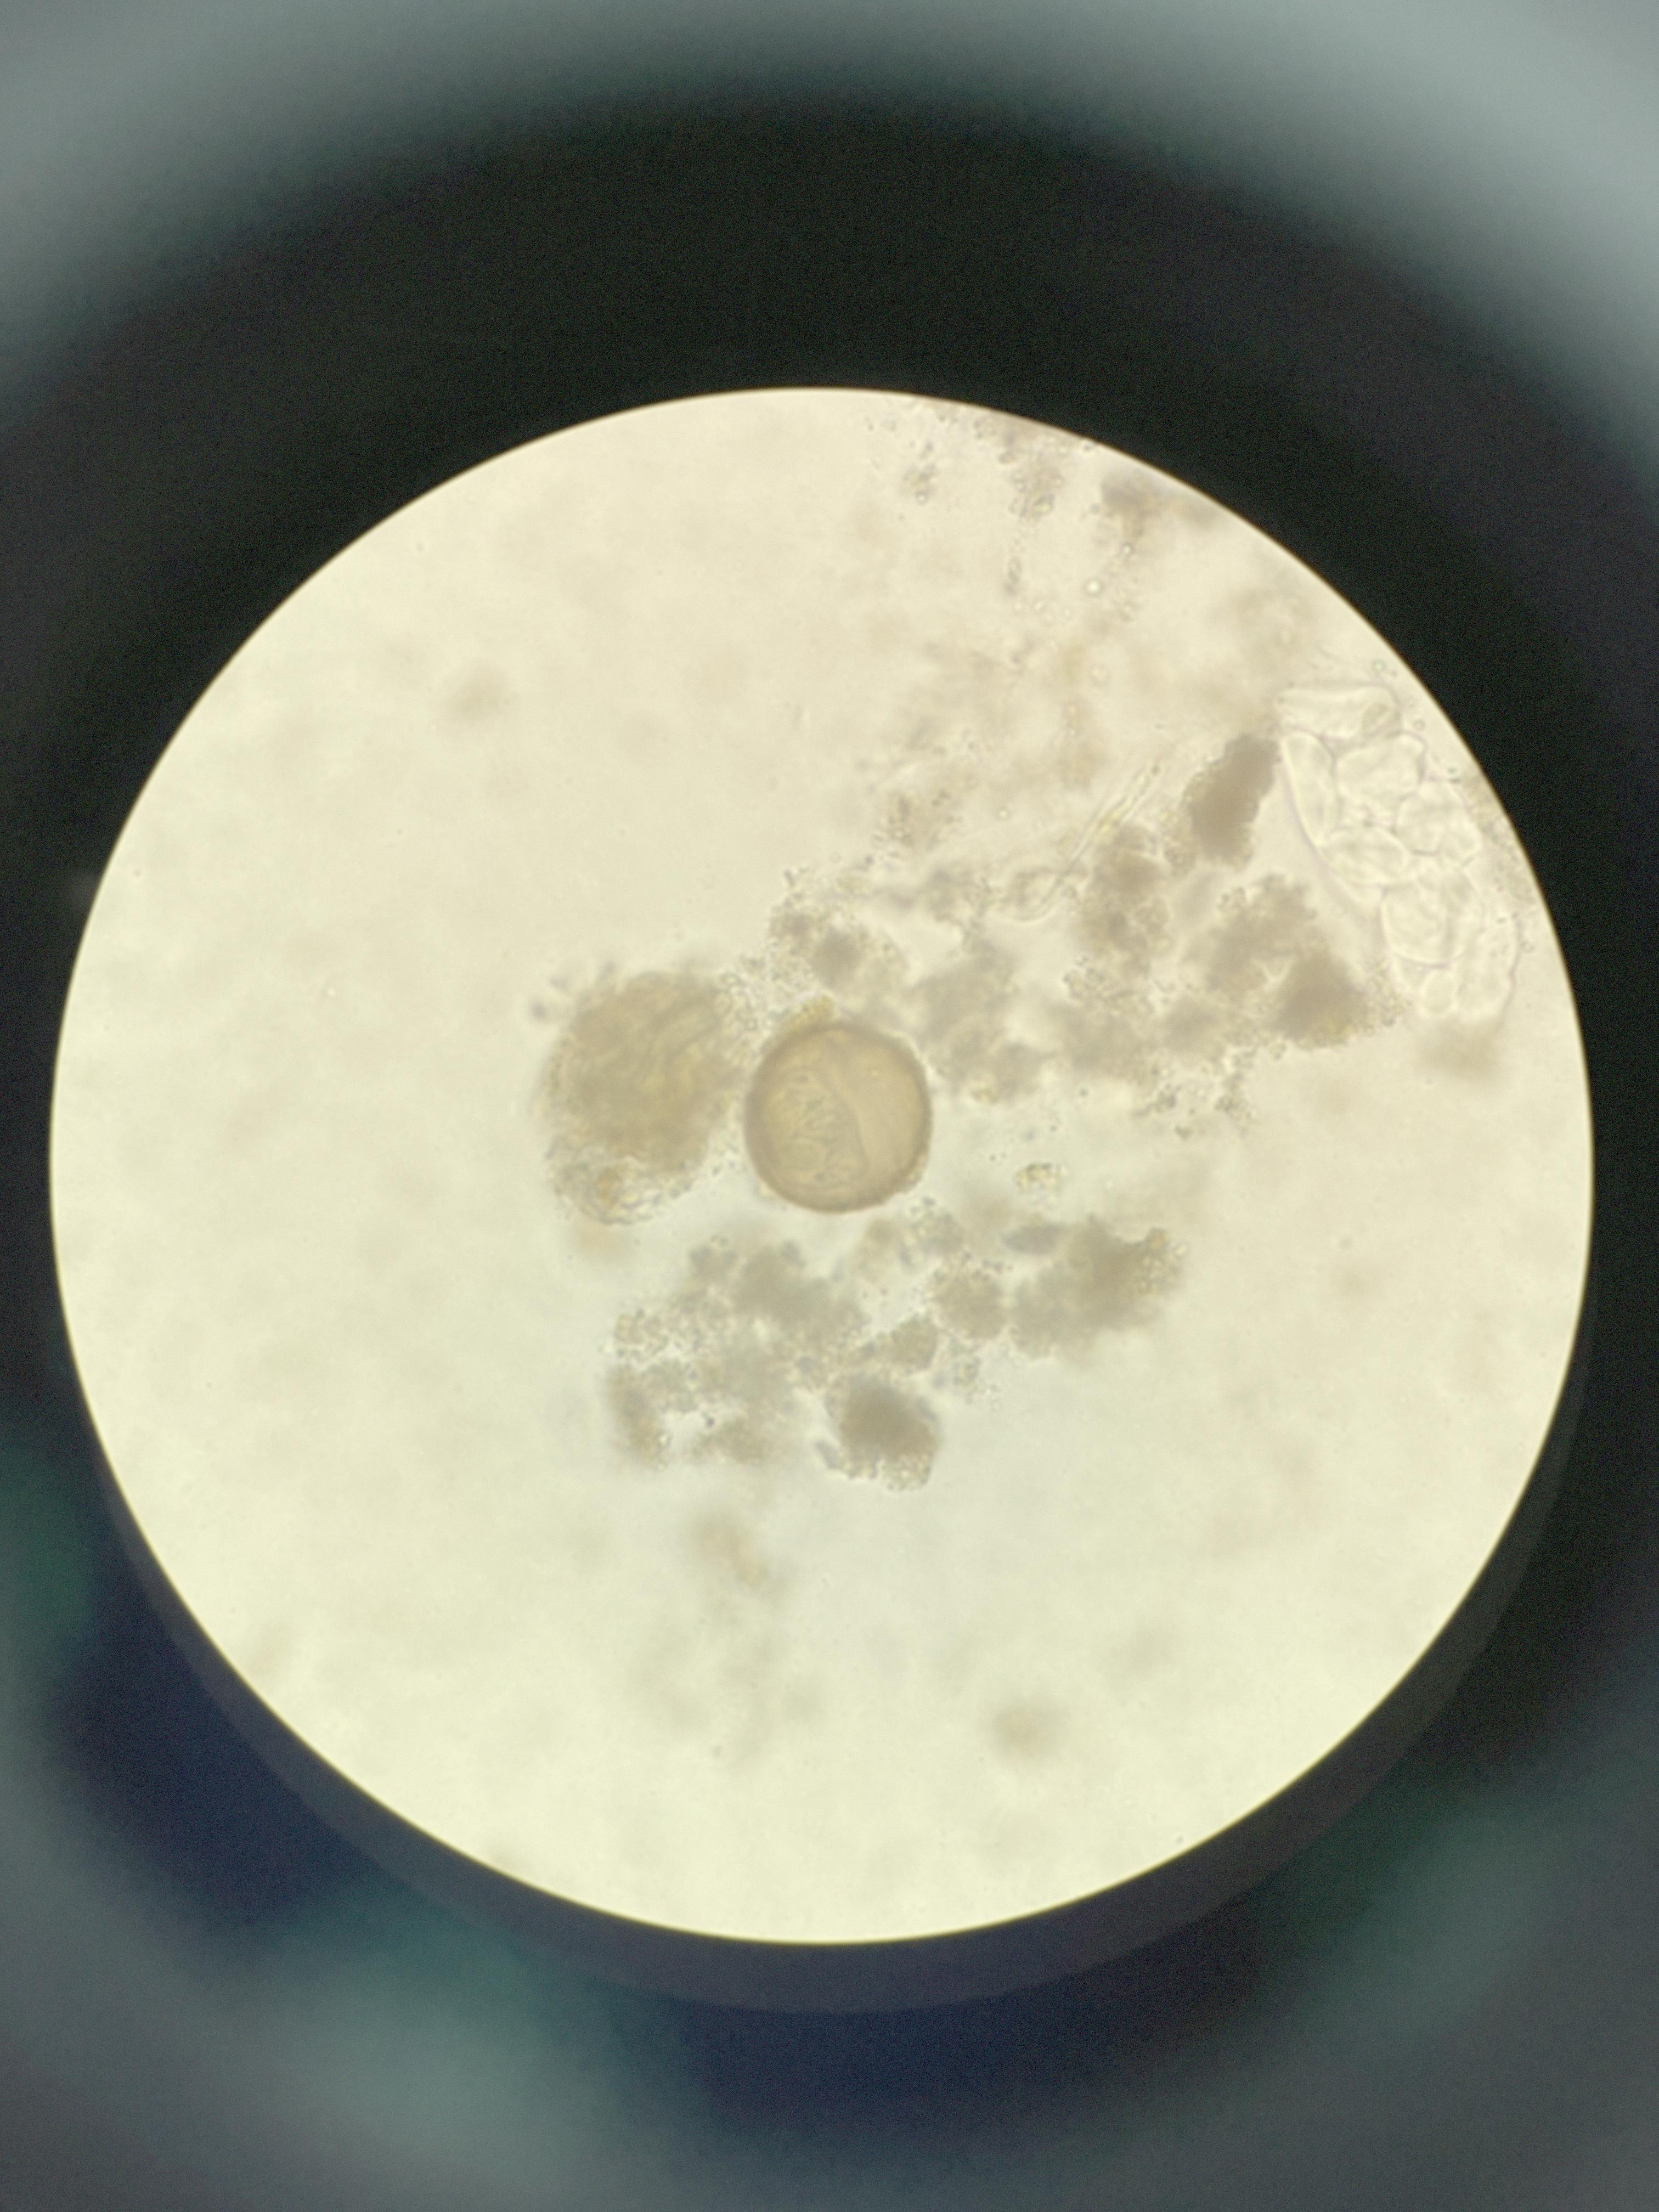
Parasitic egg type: Hymenolepis diminuta